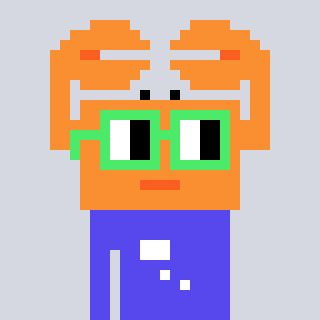
a pixel art character with square light green glasses, a crab-shaped head and a computerblue-colored body on a cool background